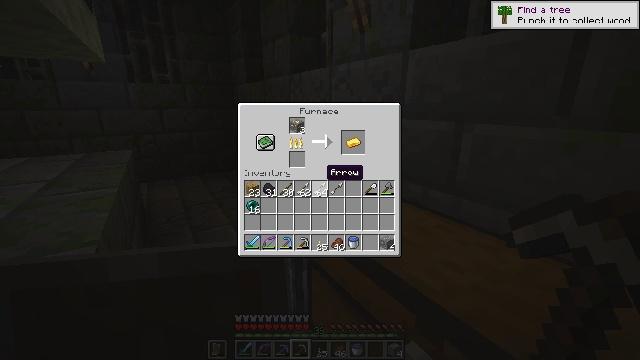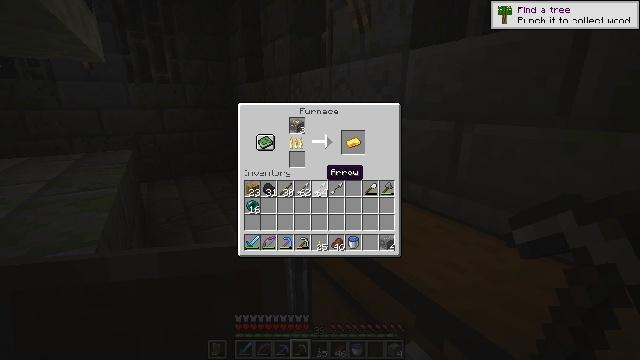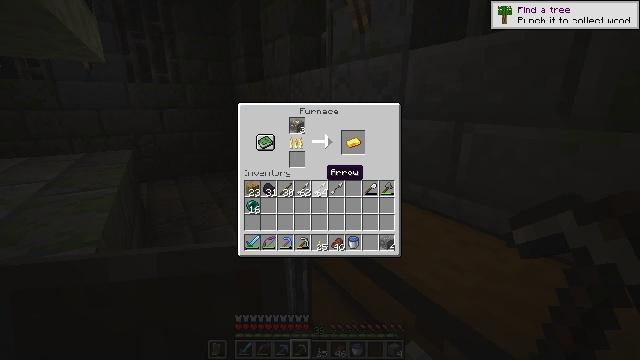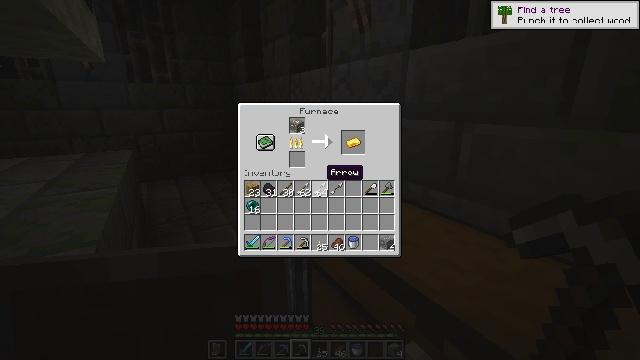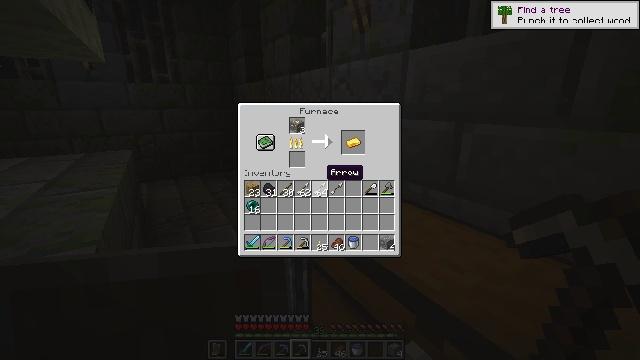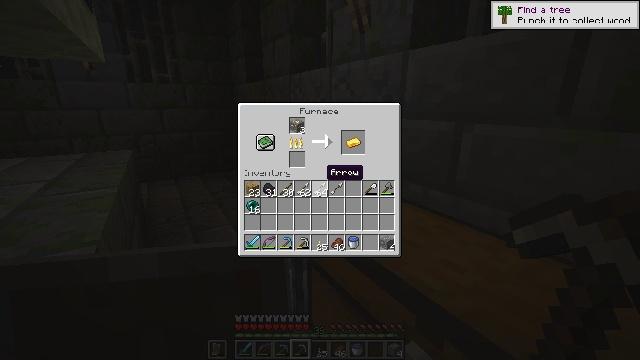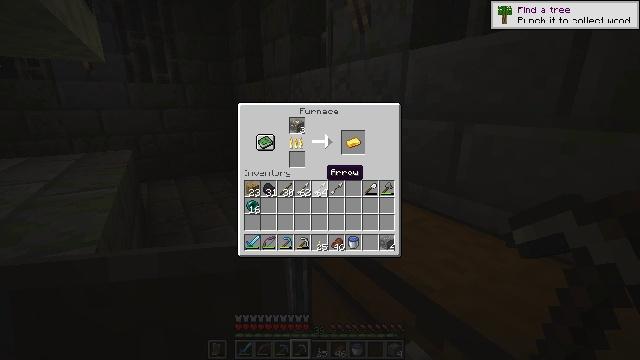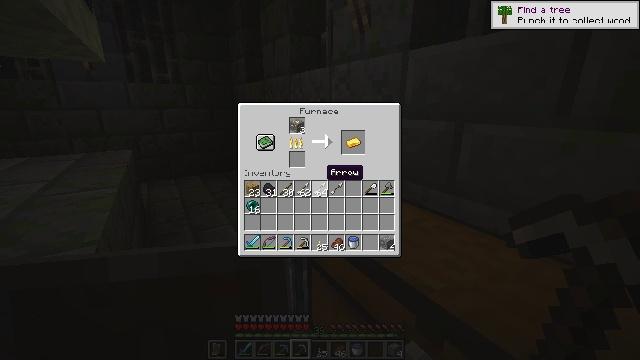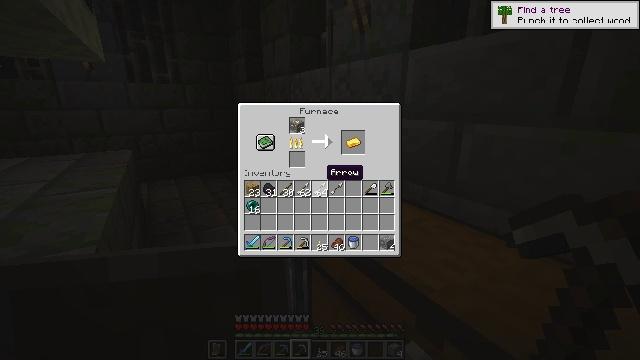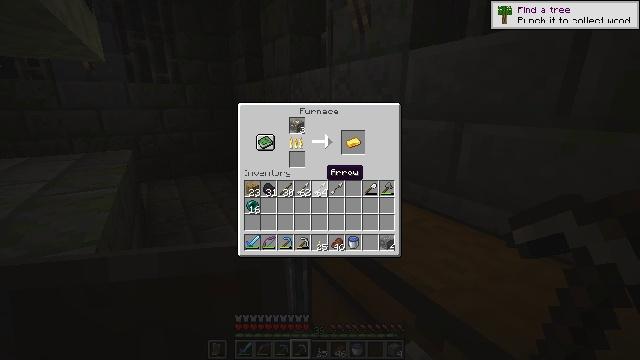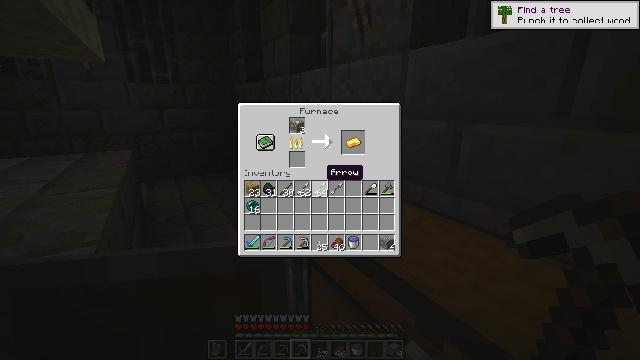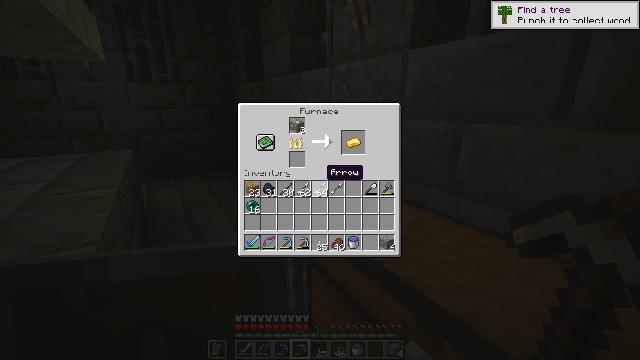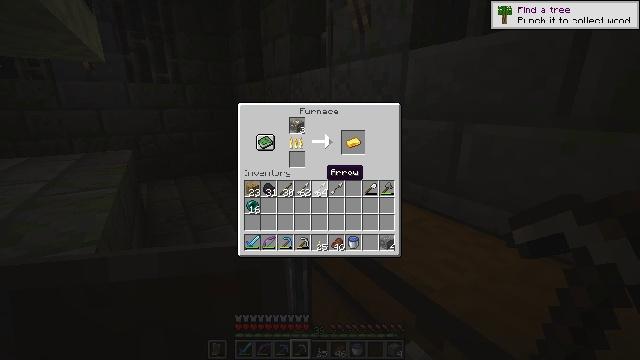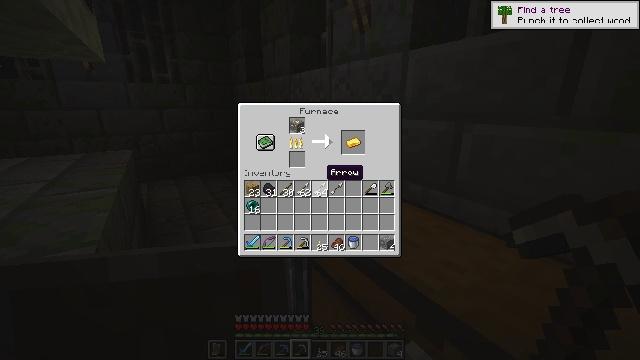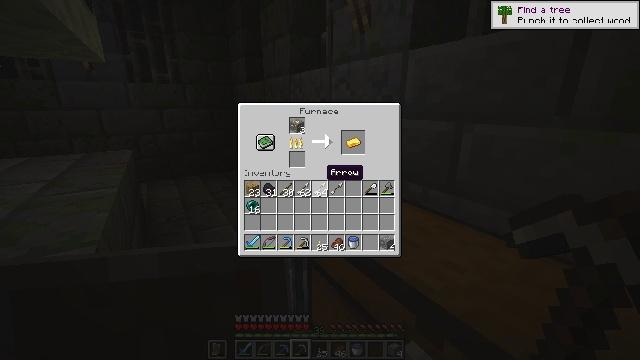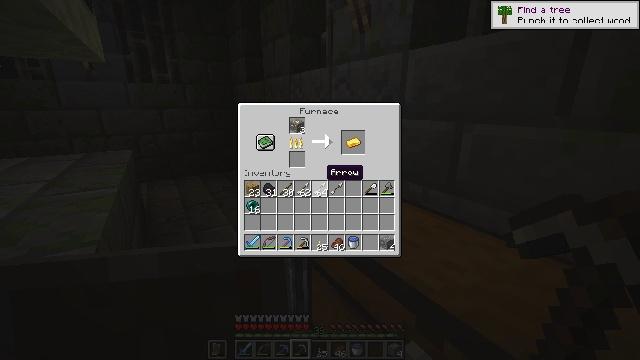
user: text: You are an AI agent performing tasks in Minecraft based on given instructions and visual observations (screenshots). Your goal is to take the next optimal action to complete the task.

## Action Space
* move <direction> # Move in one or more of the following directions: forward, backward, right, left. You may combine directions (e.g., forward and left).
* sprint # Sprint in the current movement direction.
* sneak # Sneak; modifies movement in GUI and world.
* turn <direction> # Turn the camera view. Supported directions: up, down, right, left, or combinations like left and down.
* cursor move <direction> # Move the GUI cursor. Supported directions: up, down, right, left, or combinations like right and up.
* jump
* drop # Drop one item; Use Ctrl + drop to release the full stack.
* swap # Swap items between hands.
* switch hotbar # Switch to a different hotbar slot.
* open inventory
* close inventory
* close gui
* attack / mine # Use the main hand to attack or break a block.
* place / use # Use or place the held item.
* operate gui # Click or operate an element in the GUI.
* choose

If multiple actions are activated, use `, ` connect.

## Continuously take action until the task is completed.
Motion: motion action
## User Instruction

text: craft item air
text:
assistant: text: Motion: no_op
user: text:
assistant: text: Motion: no_op
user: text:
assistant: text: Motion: no_op
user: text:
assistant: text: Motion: no_op
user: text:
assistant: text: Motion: no_op
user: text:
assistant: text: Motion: no_op
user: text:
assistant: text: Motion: no_op
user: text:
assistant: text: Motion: no_op
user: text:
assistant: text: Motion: no_op
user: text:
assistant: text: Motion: no_op
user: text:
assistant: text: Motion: no_op
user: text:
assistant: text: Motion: no_op
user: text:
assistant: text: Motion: no_op
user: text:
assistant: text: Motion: no_op
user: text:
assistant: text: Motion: no_op
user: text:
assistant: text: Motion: no_op
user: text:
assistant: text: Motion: no_op
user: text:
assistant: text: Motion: no_op
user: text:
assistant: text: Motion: no_op
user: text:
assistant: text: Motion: no_op
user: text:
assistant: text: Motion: no_op
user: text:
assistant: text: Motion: no_op
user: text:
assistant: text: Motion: no_op
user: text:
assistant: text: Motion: no_op
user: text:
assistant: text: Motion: no_op
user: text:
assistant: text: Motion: no_op
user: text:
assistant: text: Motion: no_op
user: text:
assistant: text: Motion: no_op
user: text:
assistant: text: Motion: no_op
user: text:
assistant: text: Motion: no_op